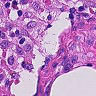
Metastatic tissue present: no